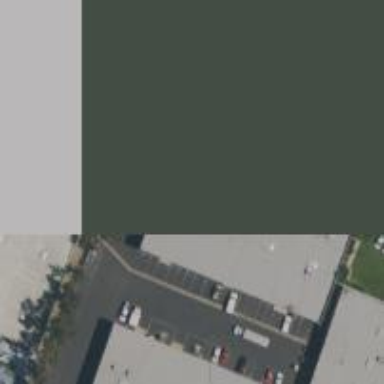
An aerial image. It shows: Warehouse building.